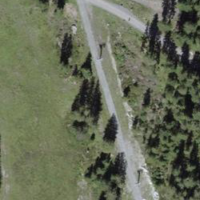
EUNIS habitat code: 23
Species observed at this site:
Rubus saxatilis
Crepis pyrenaica